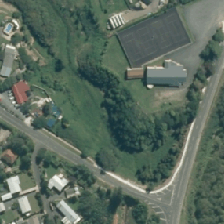
Land cover: urban_build_up